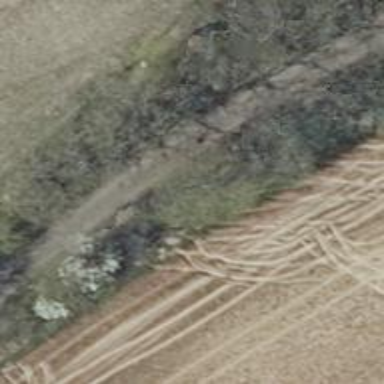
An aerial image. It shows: Gravel track with grade 2 tracktype.